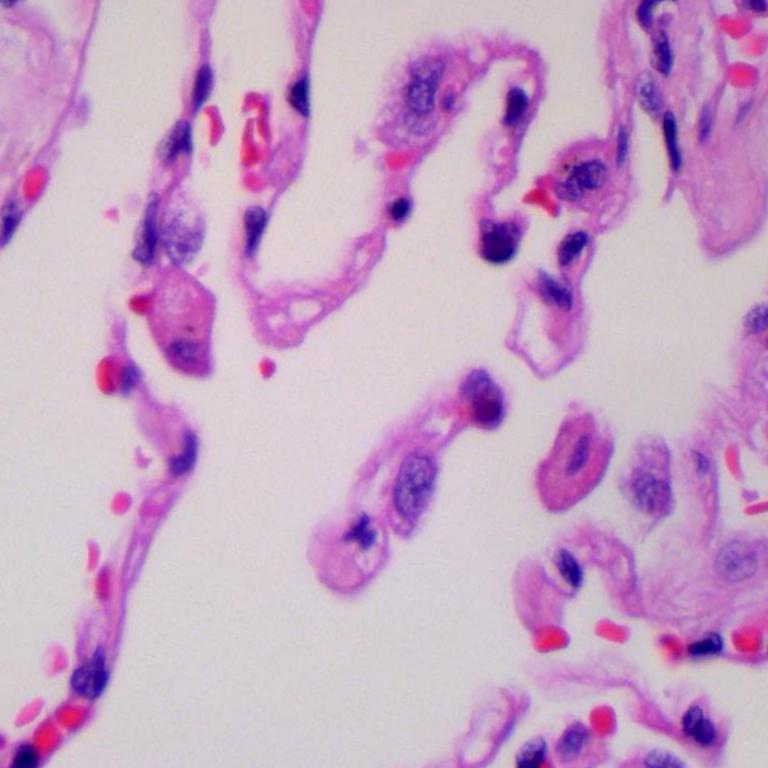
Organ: lung
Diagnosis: benign